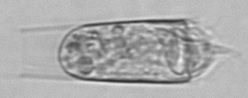
Label: Eutintinnus